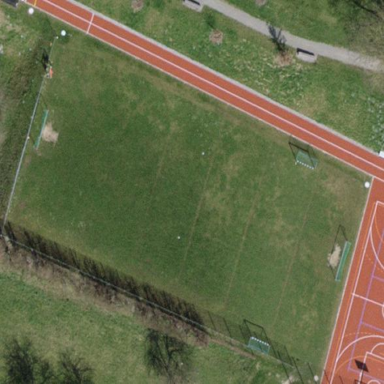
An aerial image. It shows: Grass pitch used for soccer.